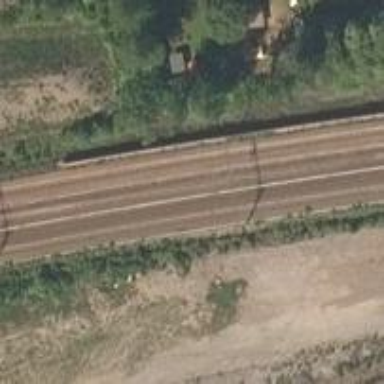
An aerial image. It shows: Railway track with continuous electrified contact line.